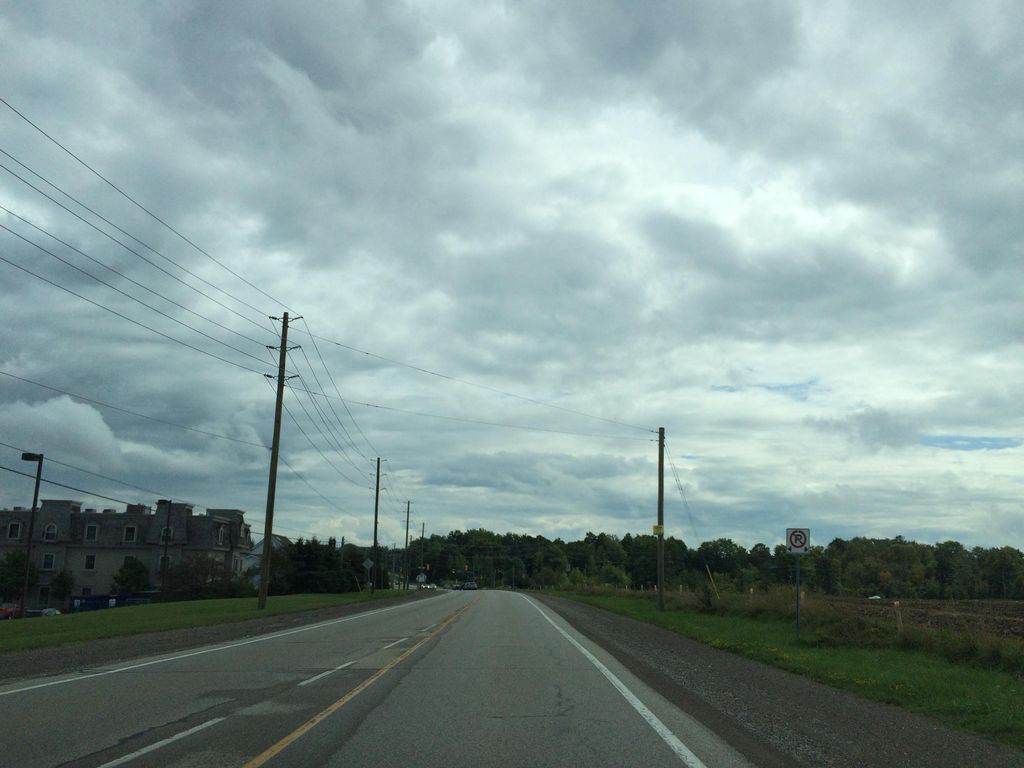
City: kitchener-waterloo